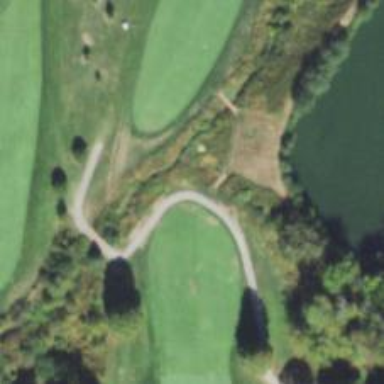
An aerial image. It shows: Path for both road and golf.